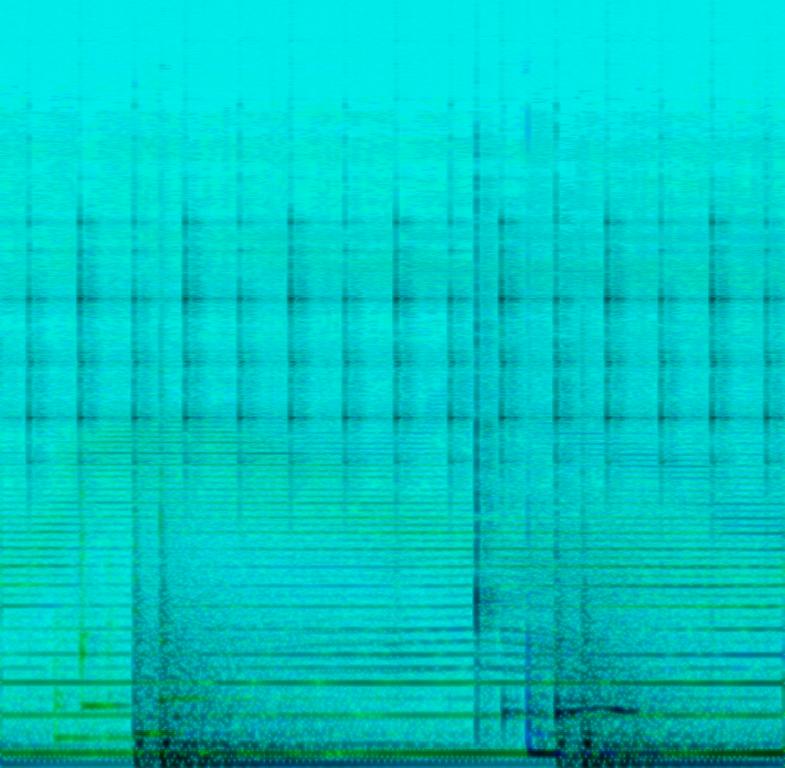
This is a song that's led by the deep bellowing hum of the didgeridoo. We hear a wooden percussion instrument keeping a consistent timing in four over four tempo throughout the whole clip on each beat. There are two other percussion instruments, one deep and one in a higher register, and those play a rhythm intermittently throughout the clip. This kind of music is suitable for meditation or any kind of spiritual south asian experience.